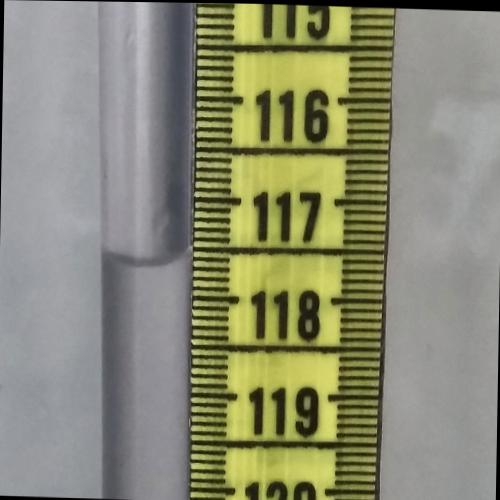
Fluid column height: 117.7 cm